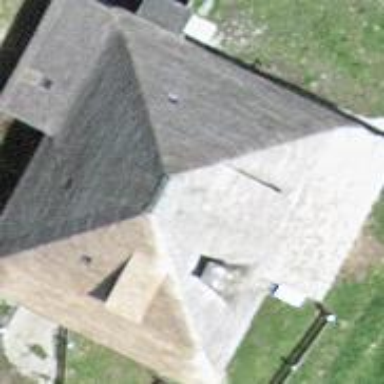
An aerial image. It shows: Cabin.